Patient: sex F, age 43
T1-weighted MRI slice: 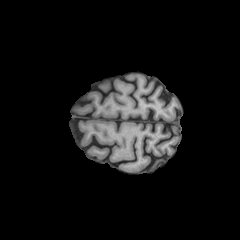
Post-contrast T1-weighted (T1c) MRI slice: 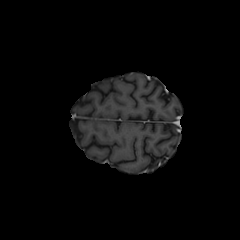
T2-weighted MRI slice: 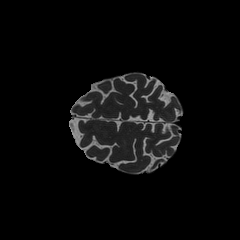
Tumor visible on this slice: no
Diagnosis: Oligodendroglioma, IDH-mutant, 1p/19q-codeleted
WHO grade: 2